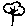
Label: tree